Question: I need to extract the following data from a txt file(displayed in link),then save every field specified on mysql, my problem is how do I get every field contained in a row since its separated by spaces
I tried,
'array = explode(' ', $line);' but that method saves spaces
I would like to pu it into an array ,
'''
Array=(
[0] => '1',
[ 1] => 'OC1',
[2] => 'Columna',
[3] => '1',
[4] => 'IN45X104',
[5] => '11745'
....
);
'''

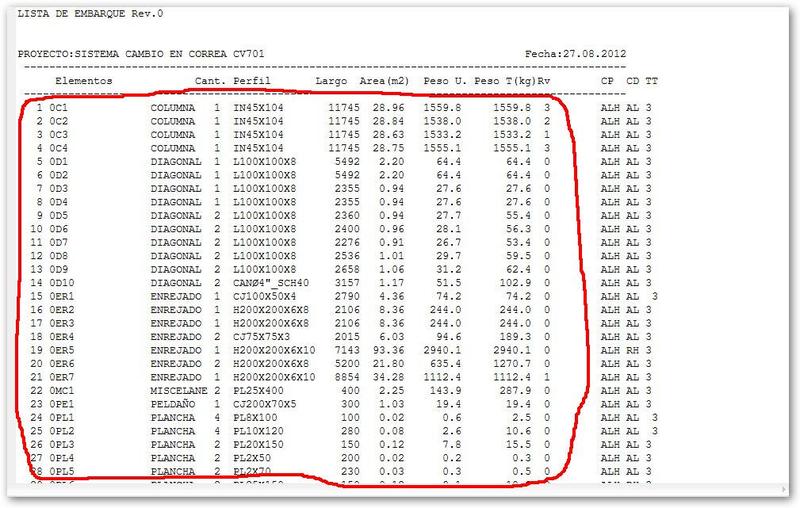
Answer: '''
$string = preg_replace("/\s[\s]+/",",",$string);
$array = explode(",",$string);
'''
'preg_replace' just work like 'str_replace' but allow you to replace with using regular expression '/\s[\s]+/' matches multiple white spaces and then all that white spaces replace with single '","' so its easy to explode now.
Function Source : <URL>